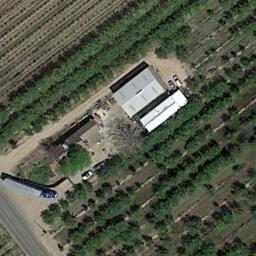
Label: sparse_residential